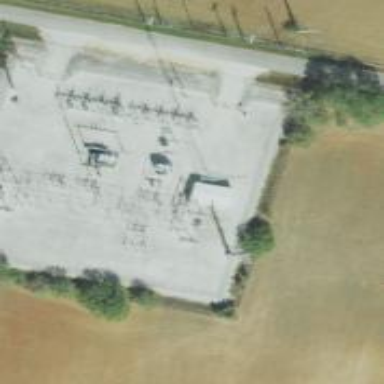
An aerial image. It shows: Power tower.